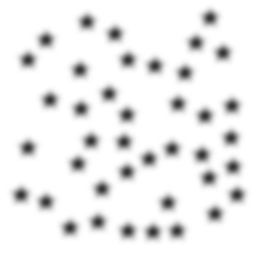
Squares: 0
Triangles: 0
Stars: 40
Total shapes: 40